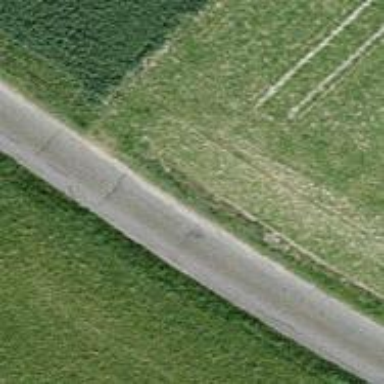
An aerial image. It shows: Unclassified paved road with grade 1 tracktype.